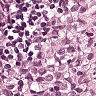
Metastatic tissue present: yes